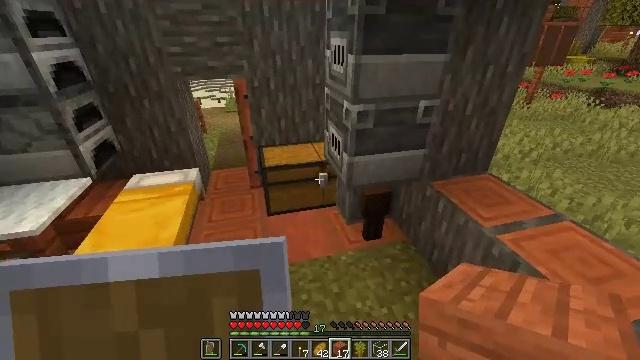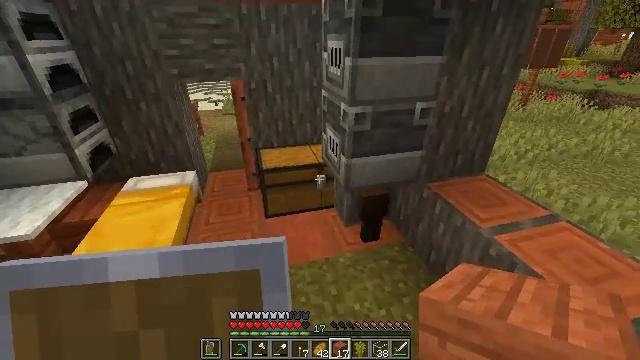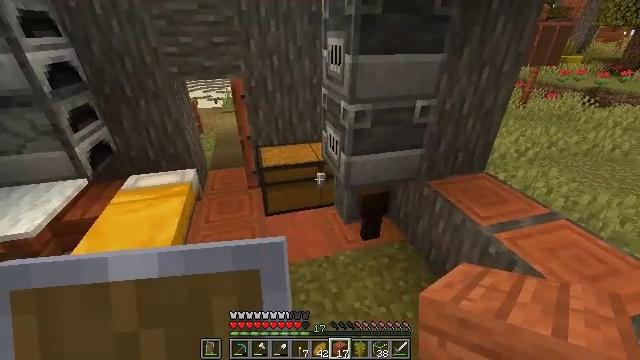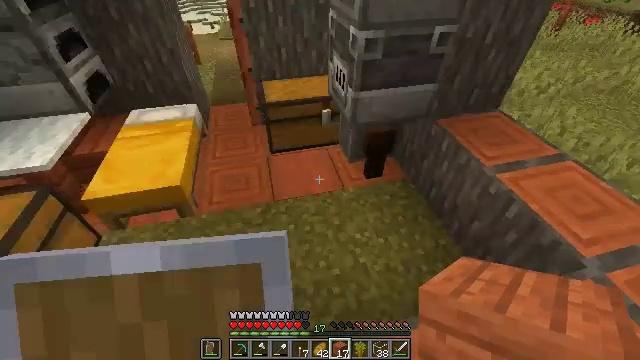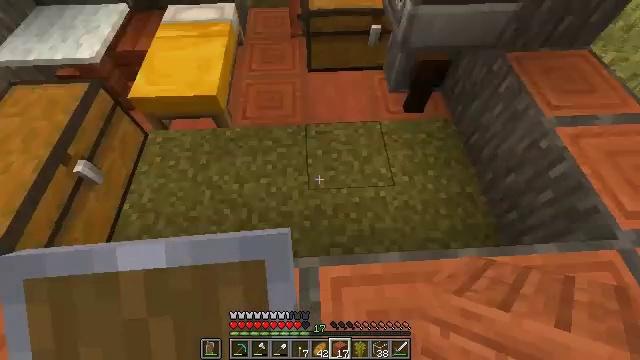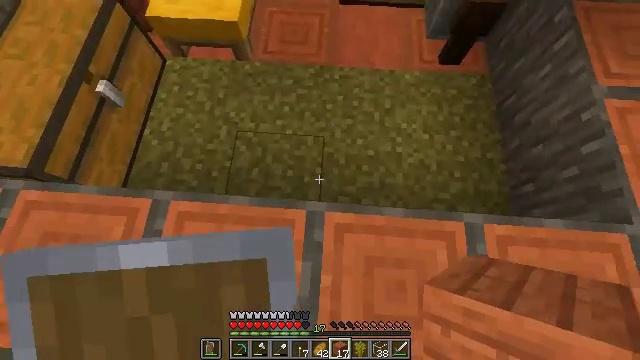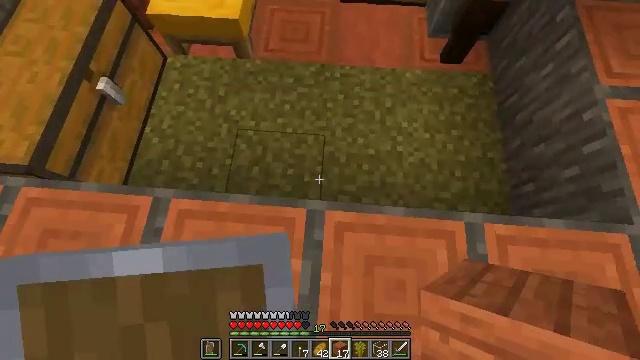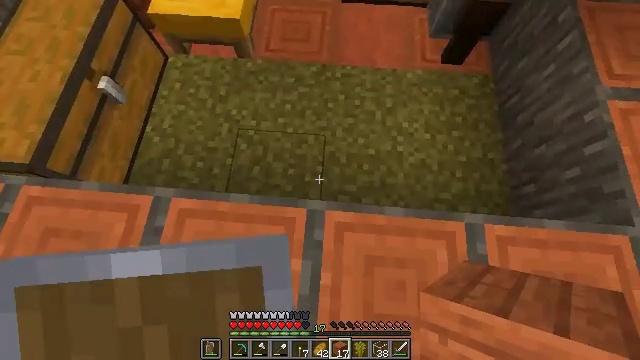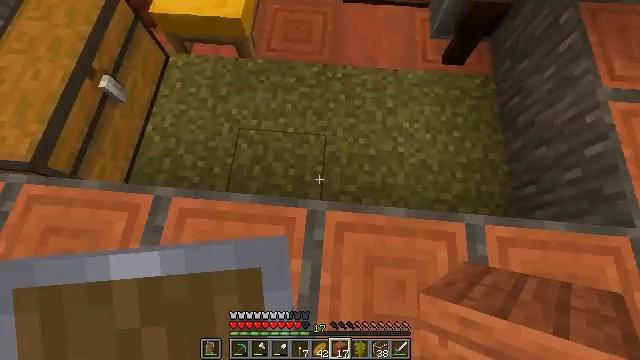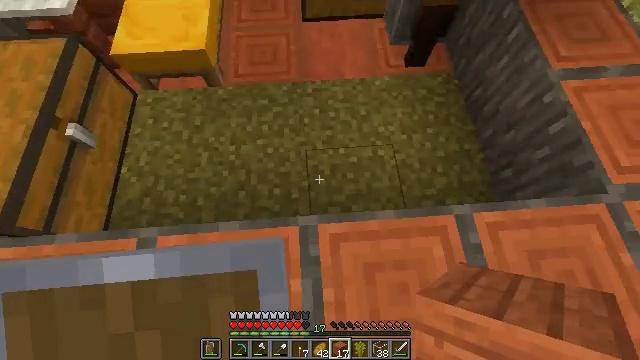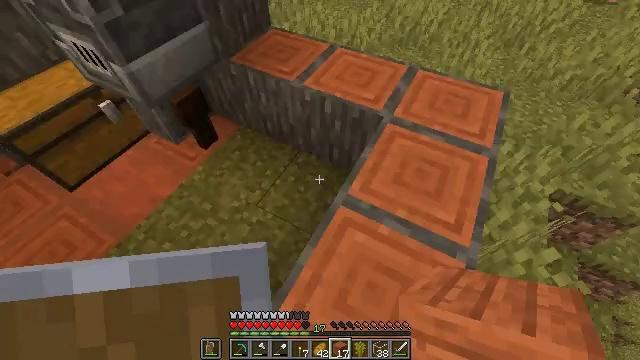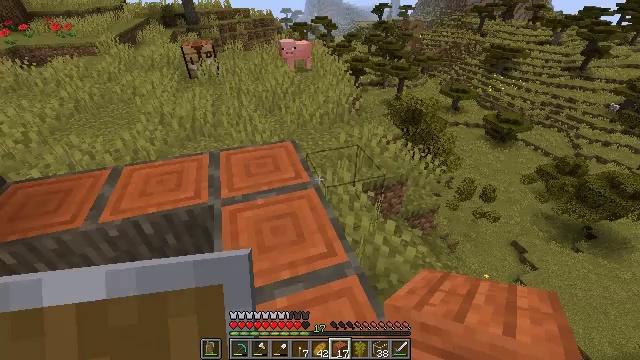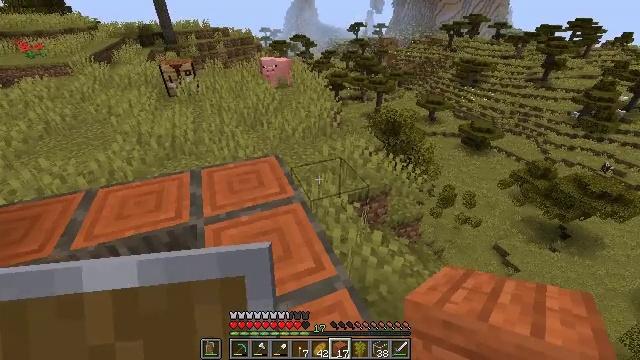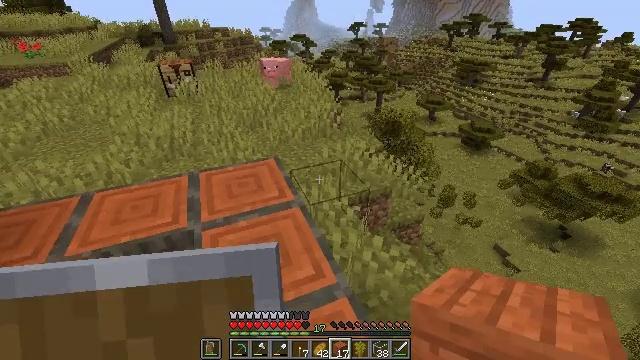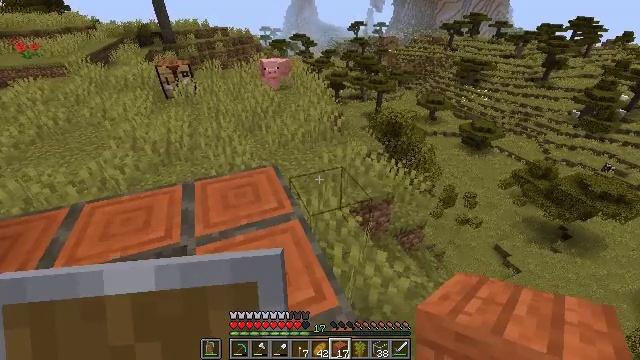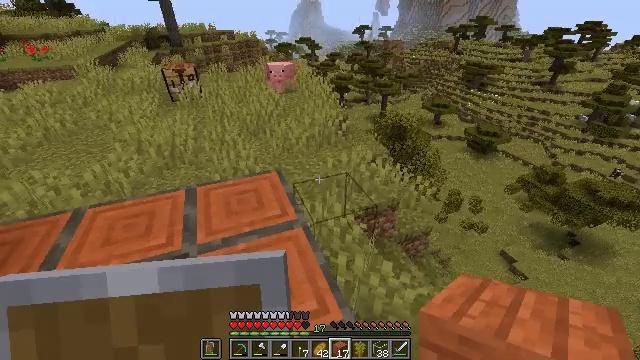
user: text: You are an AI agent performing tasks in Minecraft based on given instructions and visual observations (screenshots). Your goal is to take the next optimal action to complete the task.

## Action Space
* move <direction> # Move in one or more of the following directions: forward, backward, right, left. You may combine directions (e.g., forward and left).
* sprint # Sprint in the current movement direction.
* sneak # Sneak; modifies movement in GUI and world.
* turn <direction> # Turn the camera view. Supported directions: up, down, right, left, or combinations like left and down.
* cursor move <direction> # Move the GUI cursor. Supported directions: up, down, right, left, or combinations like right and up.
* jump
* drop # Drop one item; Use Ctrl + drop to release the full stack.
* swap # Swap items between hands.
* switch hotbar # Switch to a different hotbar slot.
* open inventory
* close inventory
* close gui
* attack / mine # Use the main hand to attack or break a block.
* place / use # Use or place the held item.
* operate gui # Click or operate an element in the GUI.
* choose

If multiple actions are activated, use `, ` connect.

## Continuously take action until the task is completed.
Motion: motion action
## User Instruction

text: Take acacia planks to craft acacia stairs.
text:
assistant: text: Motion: no_op
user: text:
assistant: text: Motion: no_op
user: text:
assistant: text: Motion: turn left and down
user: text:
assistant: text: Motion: turn left and down
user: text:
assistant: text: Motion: turn left and down
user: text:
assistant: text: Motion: no_op
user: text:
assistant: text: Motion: no_op
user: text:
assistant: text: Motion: no_op
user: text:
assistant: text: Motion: turn right and up
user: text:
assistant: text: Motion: turn right and up
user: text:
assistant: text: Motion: turn right and up
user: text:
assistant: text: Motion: turn right and up
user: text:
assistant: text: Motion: move forward
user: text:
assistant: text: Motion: move forward
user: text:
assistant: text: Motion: move forward, turn left
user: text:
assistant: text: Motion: move forward, turn left and up
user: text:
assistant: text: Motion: move forward, turn left and up
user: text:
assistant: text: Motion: move forward, turn left and up
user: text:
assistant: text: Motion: move forward, turn left and up
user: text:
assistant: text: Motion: move forward and move left, turn left
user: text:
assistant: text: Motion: move forward and move left
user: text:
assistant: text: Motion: move forward and move left
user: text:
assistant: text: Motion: move forward, turn right and up
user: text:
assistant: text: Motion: move forward, turn right and up
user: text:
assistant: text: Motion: move forward, sprint, turn right and up
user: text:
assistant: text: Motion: move forward, sprint
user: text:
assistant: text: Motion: move forward, sprint
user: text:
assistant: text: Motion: move forward, sprint
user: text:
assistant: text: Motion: move forward, sprint
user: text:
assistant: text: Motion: move forward